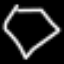
Label: diamond